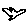
Label: bird